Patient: sex M, age 69
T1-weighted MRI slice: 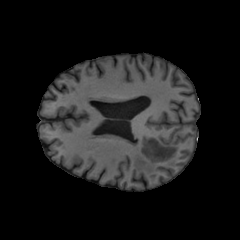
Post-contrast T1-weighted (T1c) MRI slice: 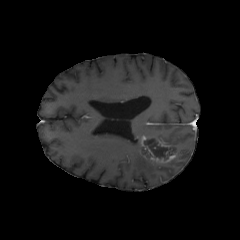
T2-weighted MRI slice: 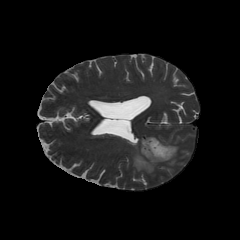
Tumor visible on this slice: yes
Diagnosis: Glioblastoma, IDH-wildtype
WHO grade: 4